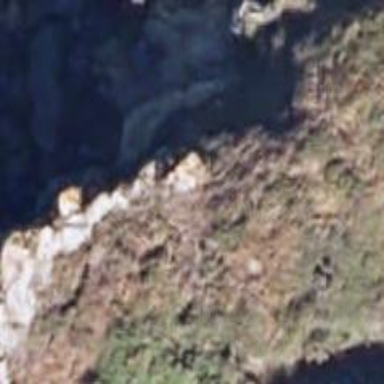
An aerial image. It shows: Cliff in nature.